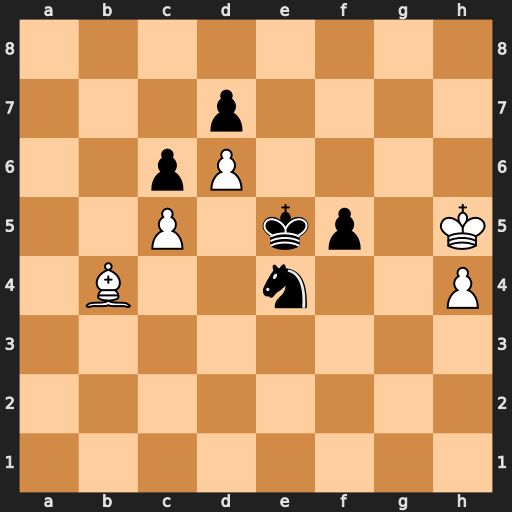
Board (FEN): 8/3p4/2pP4/2P1kp1K/1B2n2P/8/8/8
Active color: w
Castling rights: -
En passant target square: -
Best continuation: Kg6 f4 h5 f3 Be1